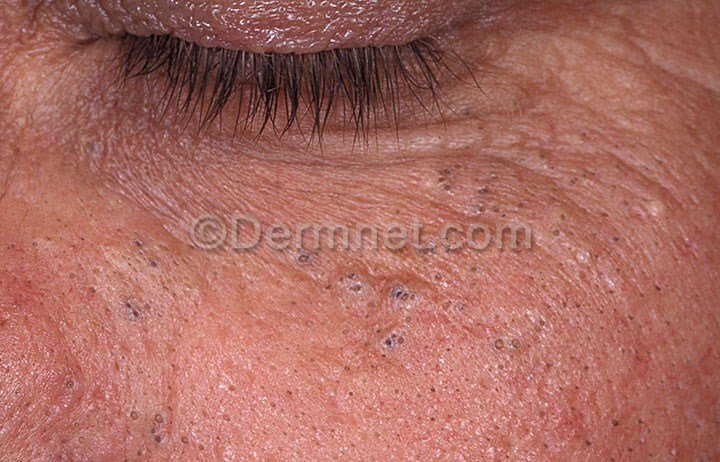
Disease: Acne and Rosacea Photos